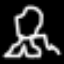
Label: frog